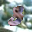
Label: 3